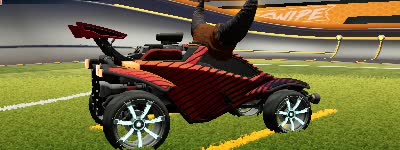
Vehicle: octane